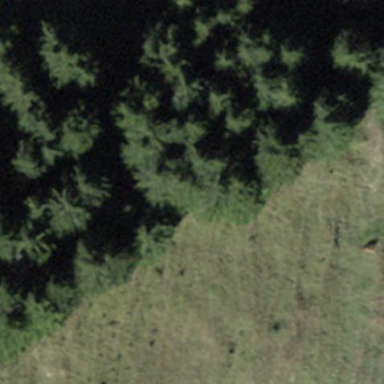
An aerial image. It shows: Forest area.